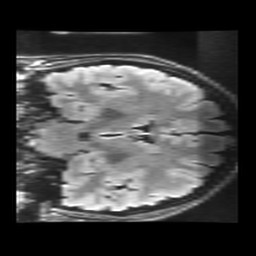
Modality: FLAIR
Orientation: coronal
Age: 21
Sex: female
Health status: healthy
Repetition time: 12 s
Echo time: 0.09782 s